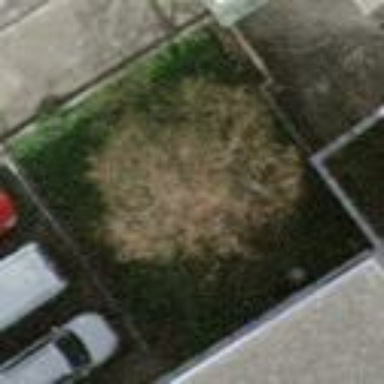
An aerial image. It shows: Garden enclosed by fence.